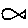
Label: fish